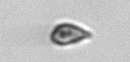
Label: Cryptophyta